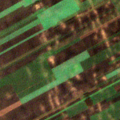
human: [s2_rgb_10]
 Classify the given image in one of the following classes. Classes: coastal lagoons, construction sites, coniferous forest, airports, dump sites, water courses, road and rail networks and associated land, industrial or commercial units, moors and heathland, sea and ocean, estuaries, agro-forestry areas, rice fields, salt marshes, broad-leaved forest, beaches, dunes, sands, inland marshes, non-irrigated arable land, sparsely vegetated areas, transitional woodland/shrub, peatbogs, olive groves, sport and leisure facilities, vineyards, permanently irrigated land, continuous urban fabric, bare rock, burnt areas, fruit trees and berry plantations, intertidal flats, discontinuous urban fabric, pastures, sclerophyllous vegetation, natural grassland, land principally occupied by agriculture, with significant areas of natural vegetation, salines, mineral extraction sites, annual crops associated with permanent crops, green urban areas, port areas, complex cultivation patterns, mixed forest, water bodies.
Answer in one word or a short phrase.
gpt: non-irrigated arable land